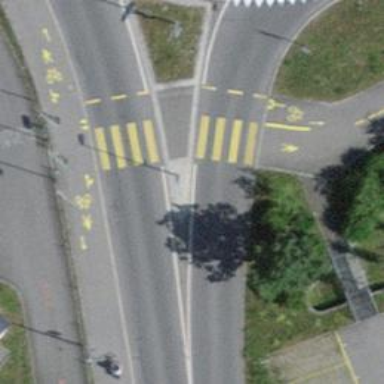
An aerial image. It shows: Traffic island located on footway.